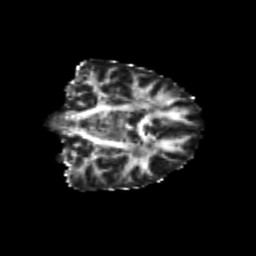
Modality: FA
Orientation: coronal
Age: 22
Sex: female
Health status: healthy
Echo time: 0.074 s